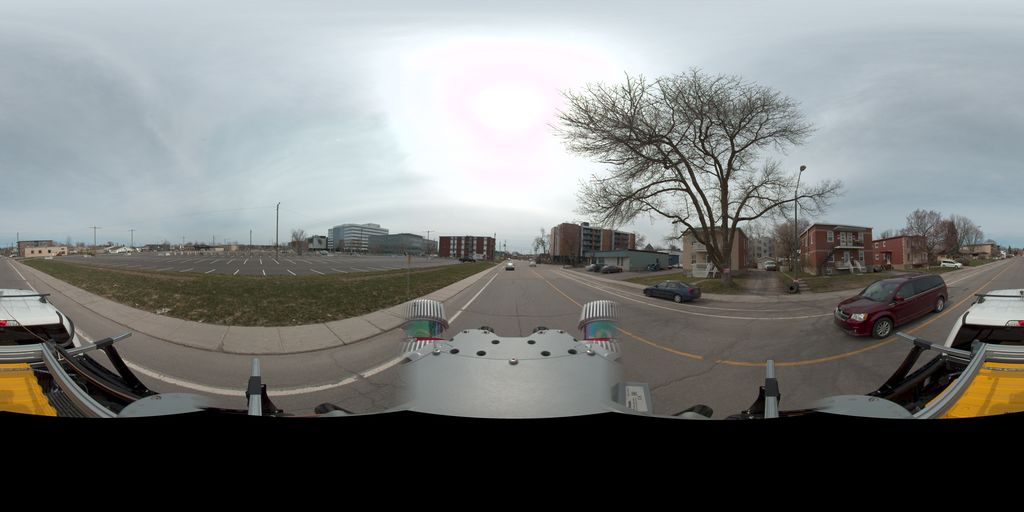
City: quebec_city